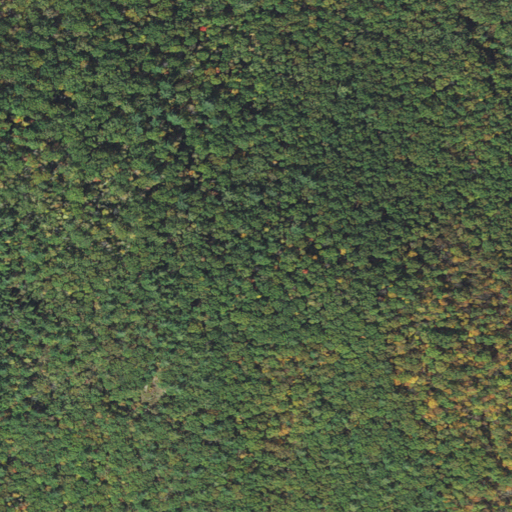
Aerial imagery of mountain in Massachusetts named South Monoosnoc Hill containing mixed forest, deciduous forest, and evergreen forest